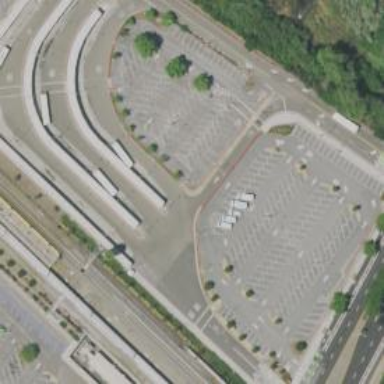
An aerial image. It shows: Busway road.